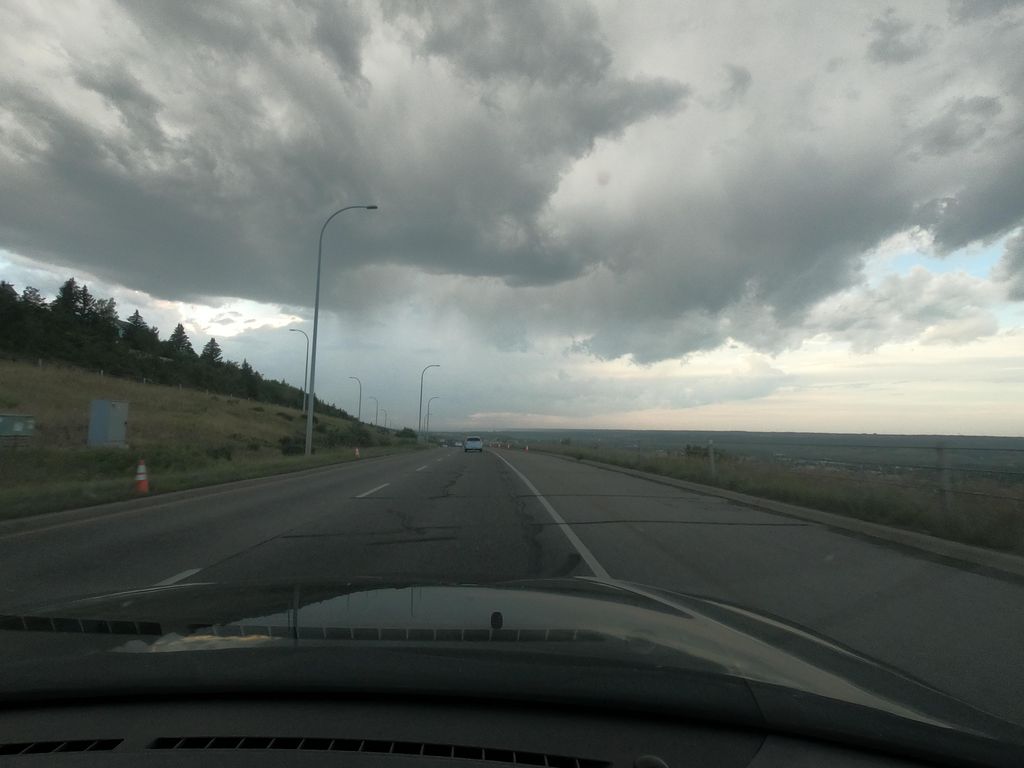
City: calgary